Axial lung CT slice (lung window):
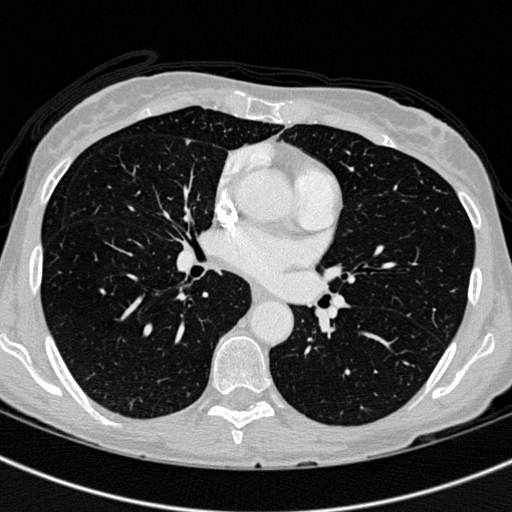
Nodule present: no